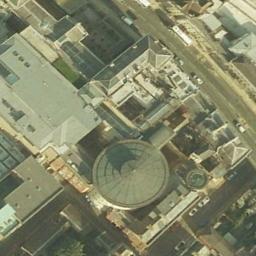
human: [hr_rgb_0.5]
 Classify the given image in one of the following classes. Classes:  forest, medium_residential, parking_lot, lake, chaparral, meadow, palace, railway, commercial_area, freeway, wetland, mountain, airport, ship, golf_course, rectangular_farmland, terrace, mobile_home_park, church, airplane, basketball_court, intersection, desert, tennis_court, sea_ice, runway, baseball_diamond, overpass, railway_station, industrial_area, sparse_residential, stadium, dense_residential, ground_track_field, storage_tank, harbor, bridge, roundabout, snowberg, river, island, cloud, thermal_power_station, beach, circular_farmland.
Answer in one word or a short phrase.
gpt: church